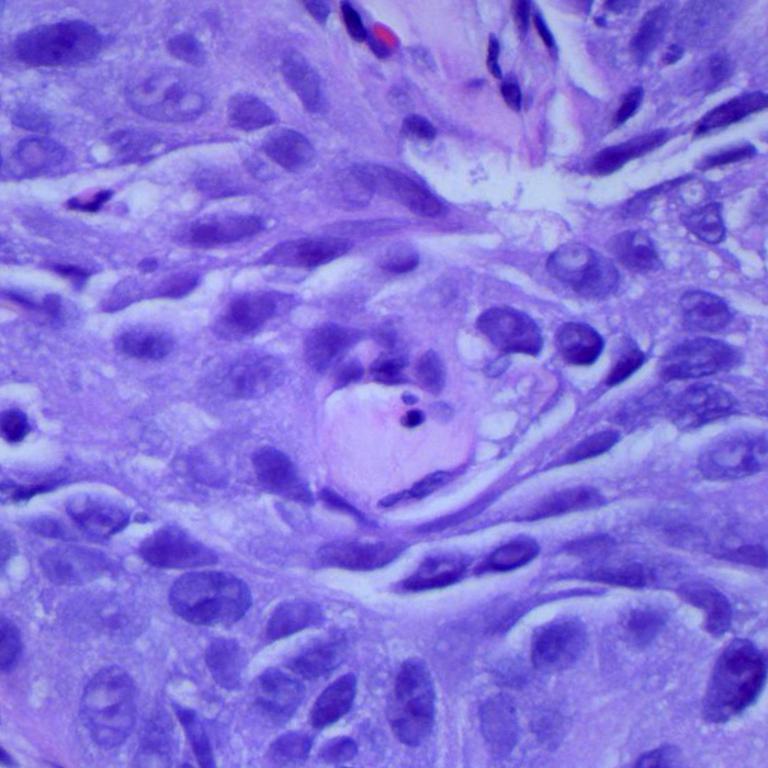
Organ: lung
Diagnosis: squamous carcinomas